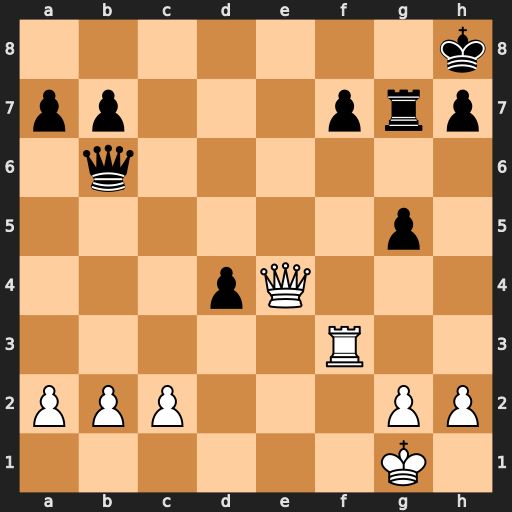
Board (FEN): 7k/pp3prp/1q6/6p1/3pQ3/5R2/PPP3PP/6K1
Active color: w
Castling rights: -
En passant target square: -
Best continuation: Qe8+ Rg8 Qe5+ f6 Rxf6 Qxf6 Qxf6+